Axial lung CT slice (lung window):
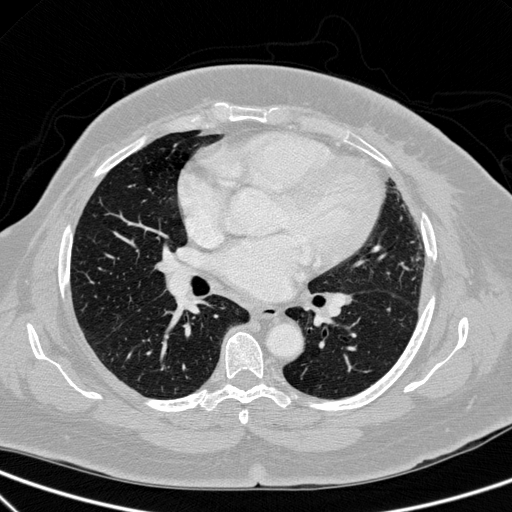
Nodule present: no